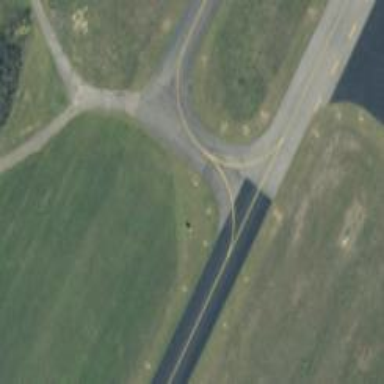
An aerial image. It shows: Asphalt taxiway in the airport.